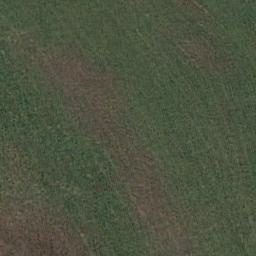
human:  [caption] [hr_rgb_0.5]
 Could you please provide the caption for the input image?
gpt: There is no grass in some parts of the meadow .

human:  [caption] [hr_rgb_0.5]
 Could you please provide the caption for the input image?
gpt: There is a winding path on the grass .

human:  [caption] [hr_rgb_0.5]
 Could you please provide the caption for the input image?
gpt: This meadow has different sparsity in different places .

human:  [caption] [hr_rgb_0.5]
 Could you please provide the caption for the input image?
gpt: There are lines of bare land on the meadow .

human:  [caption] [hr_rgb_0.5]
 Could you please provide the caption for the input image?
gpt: A brown and green meadow with some stripes .